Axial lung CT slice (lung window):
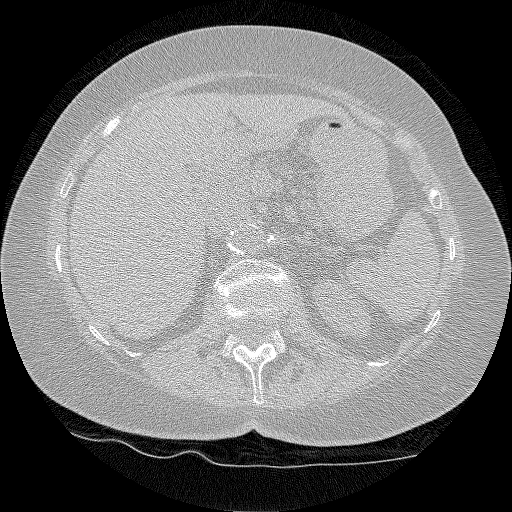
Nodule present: no